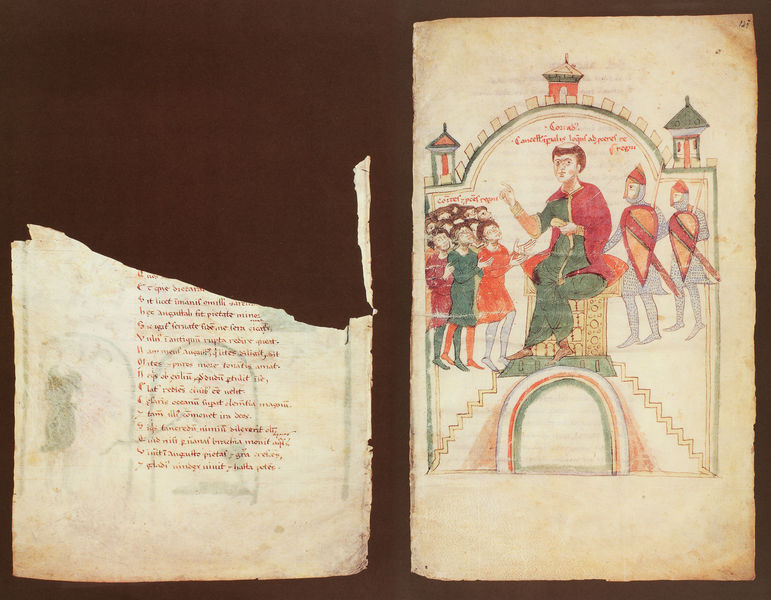
Titel: Liber ad honorem Augusti sive de rebus Siculis/ Buch zu Ehren des Kaisers Augustus oder über die Angelegenheiten Siziliens
Künstler: Pietro da Eboli
Institution: Bern, Burgbibliothek
Schlagwörter: blätter, gruppe, mann, grün, menschen, sitzen, braun, bunt, geste, männer, stuhl, zeichnung, gebäude, haus, rot, schloss, malerei, zerrissen, bild, geistlicher, gold, bauern, turm, farbig, schrift, papier, bogen, treppe, könig, soldaten, thron, stufe, stufen, zinnen, gruppen, schild, buch, burg, gemalt, türmchen, türme, seite, text, helm, herrscher, tron, ritter, rüstung, tinte, buchseite, verziert, fragment, helme, seiten, mittelalter, mönch, zeilen, buchseiten, miniatur, handschrift, abbildung, tonsur, latein, regenbogen, schilde, organge, buchmalerei, manuskript, konrad, rüstug, beschdigt